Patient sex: F
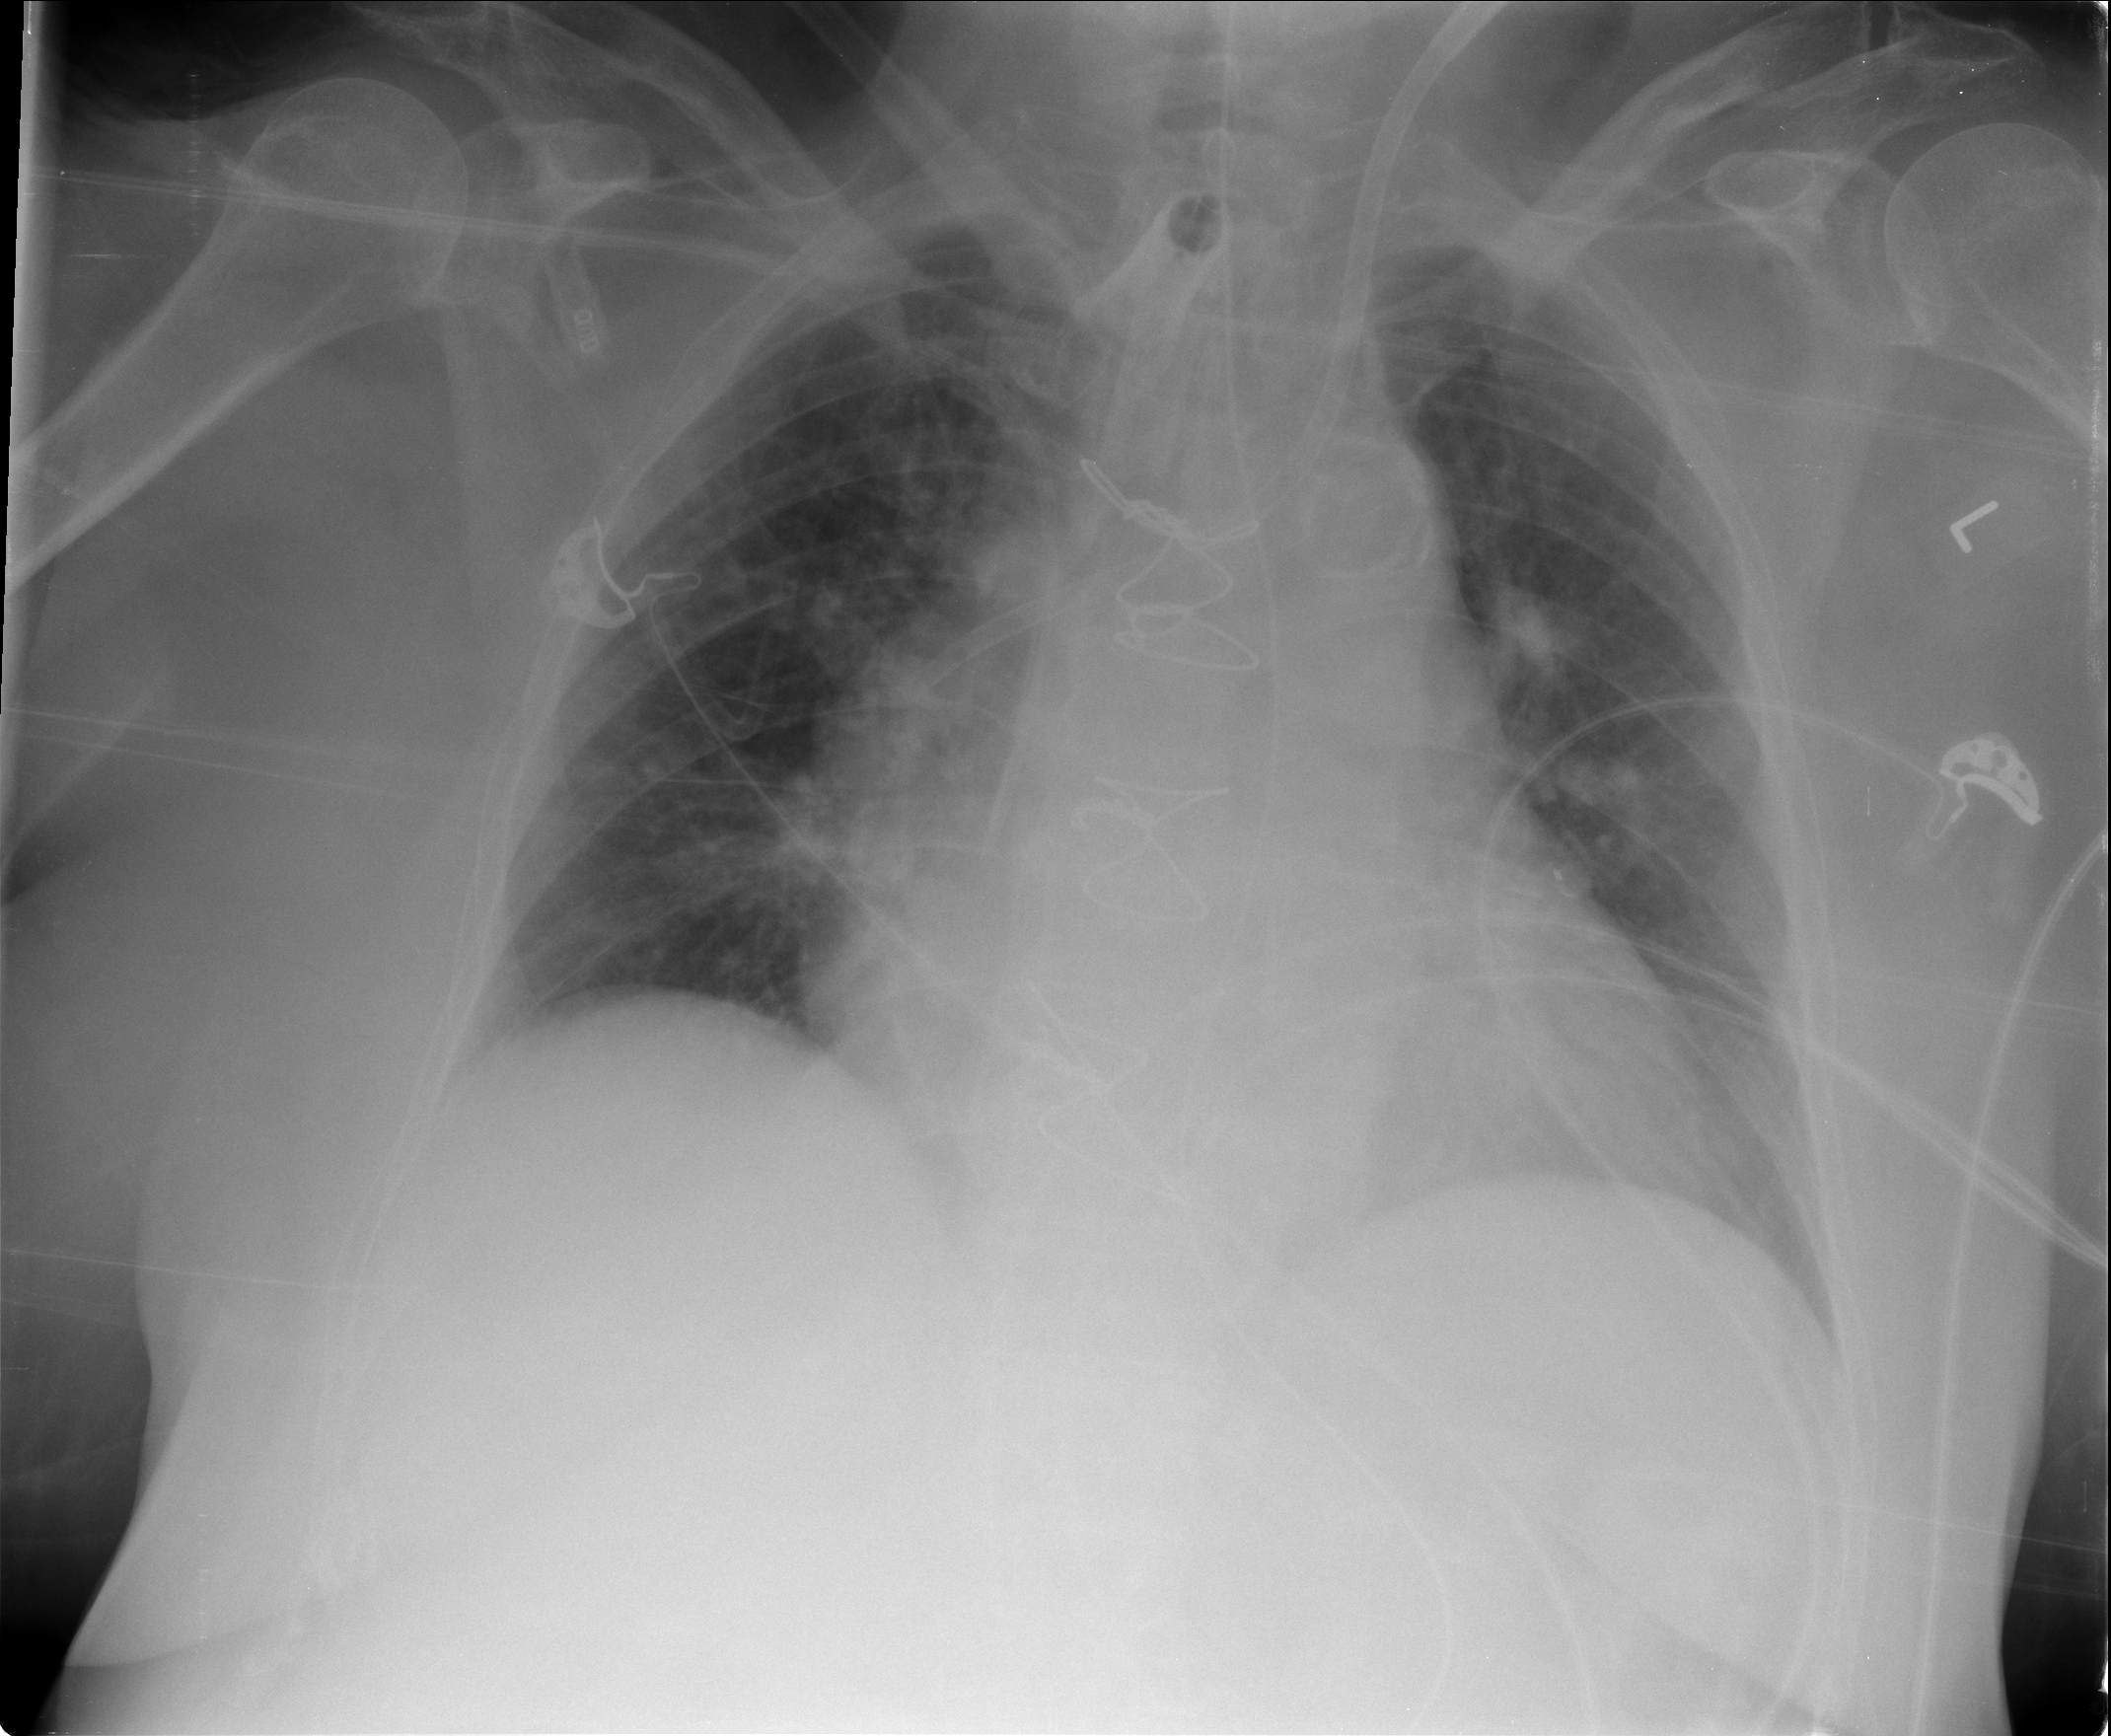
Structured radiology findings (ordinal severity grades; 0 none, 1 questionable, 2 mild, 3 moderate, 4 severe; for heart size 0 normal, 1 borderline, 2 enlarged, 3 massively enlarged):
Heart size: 2
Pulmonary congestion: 2
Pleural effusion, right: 0
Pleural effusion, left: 1
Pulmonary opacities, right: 0
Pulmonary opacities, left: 0
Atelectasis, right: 2
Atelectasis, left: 2